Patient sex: M
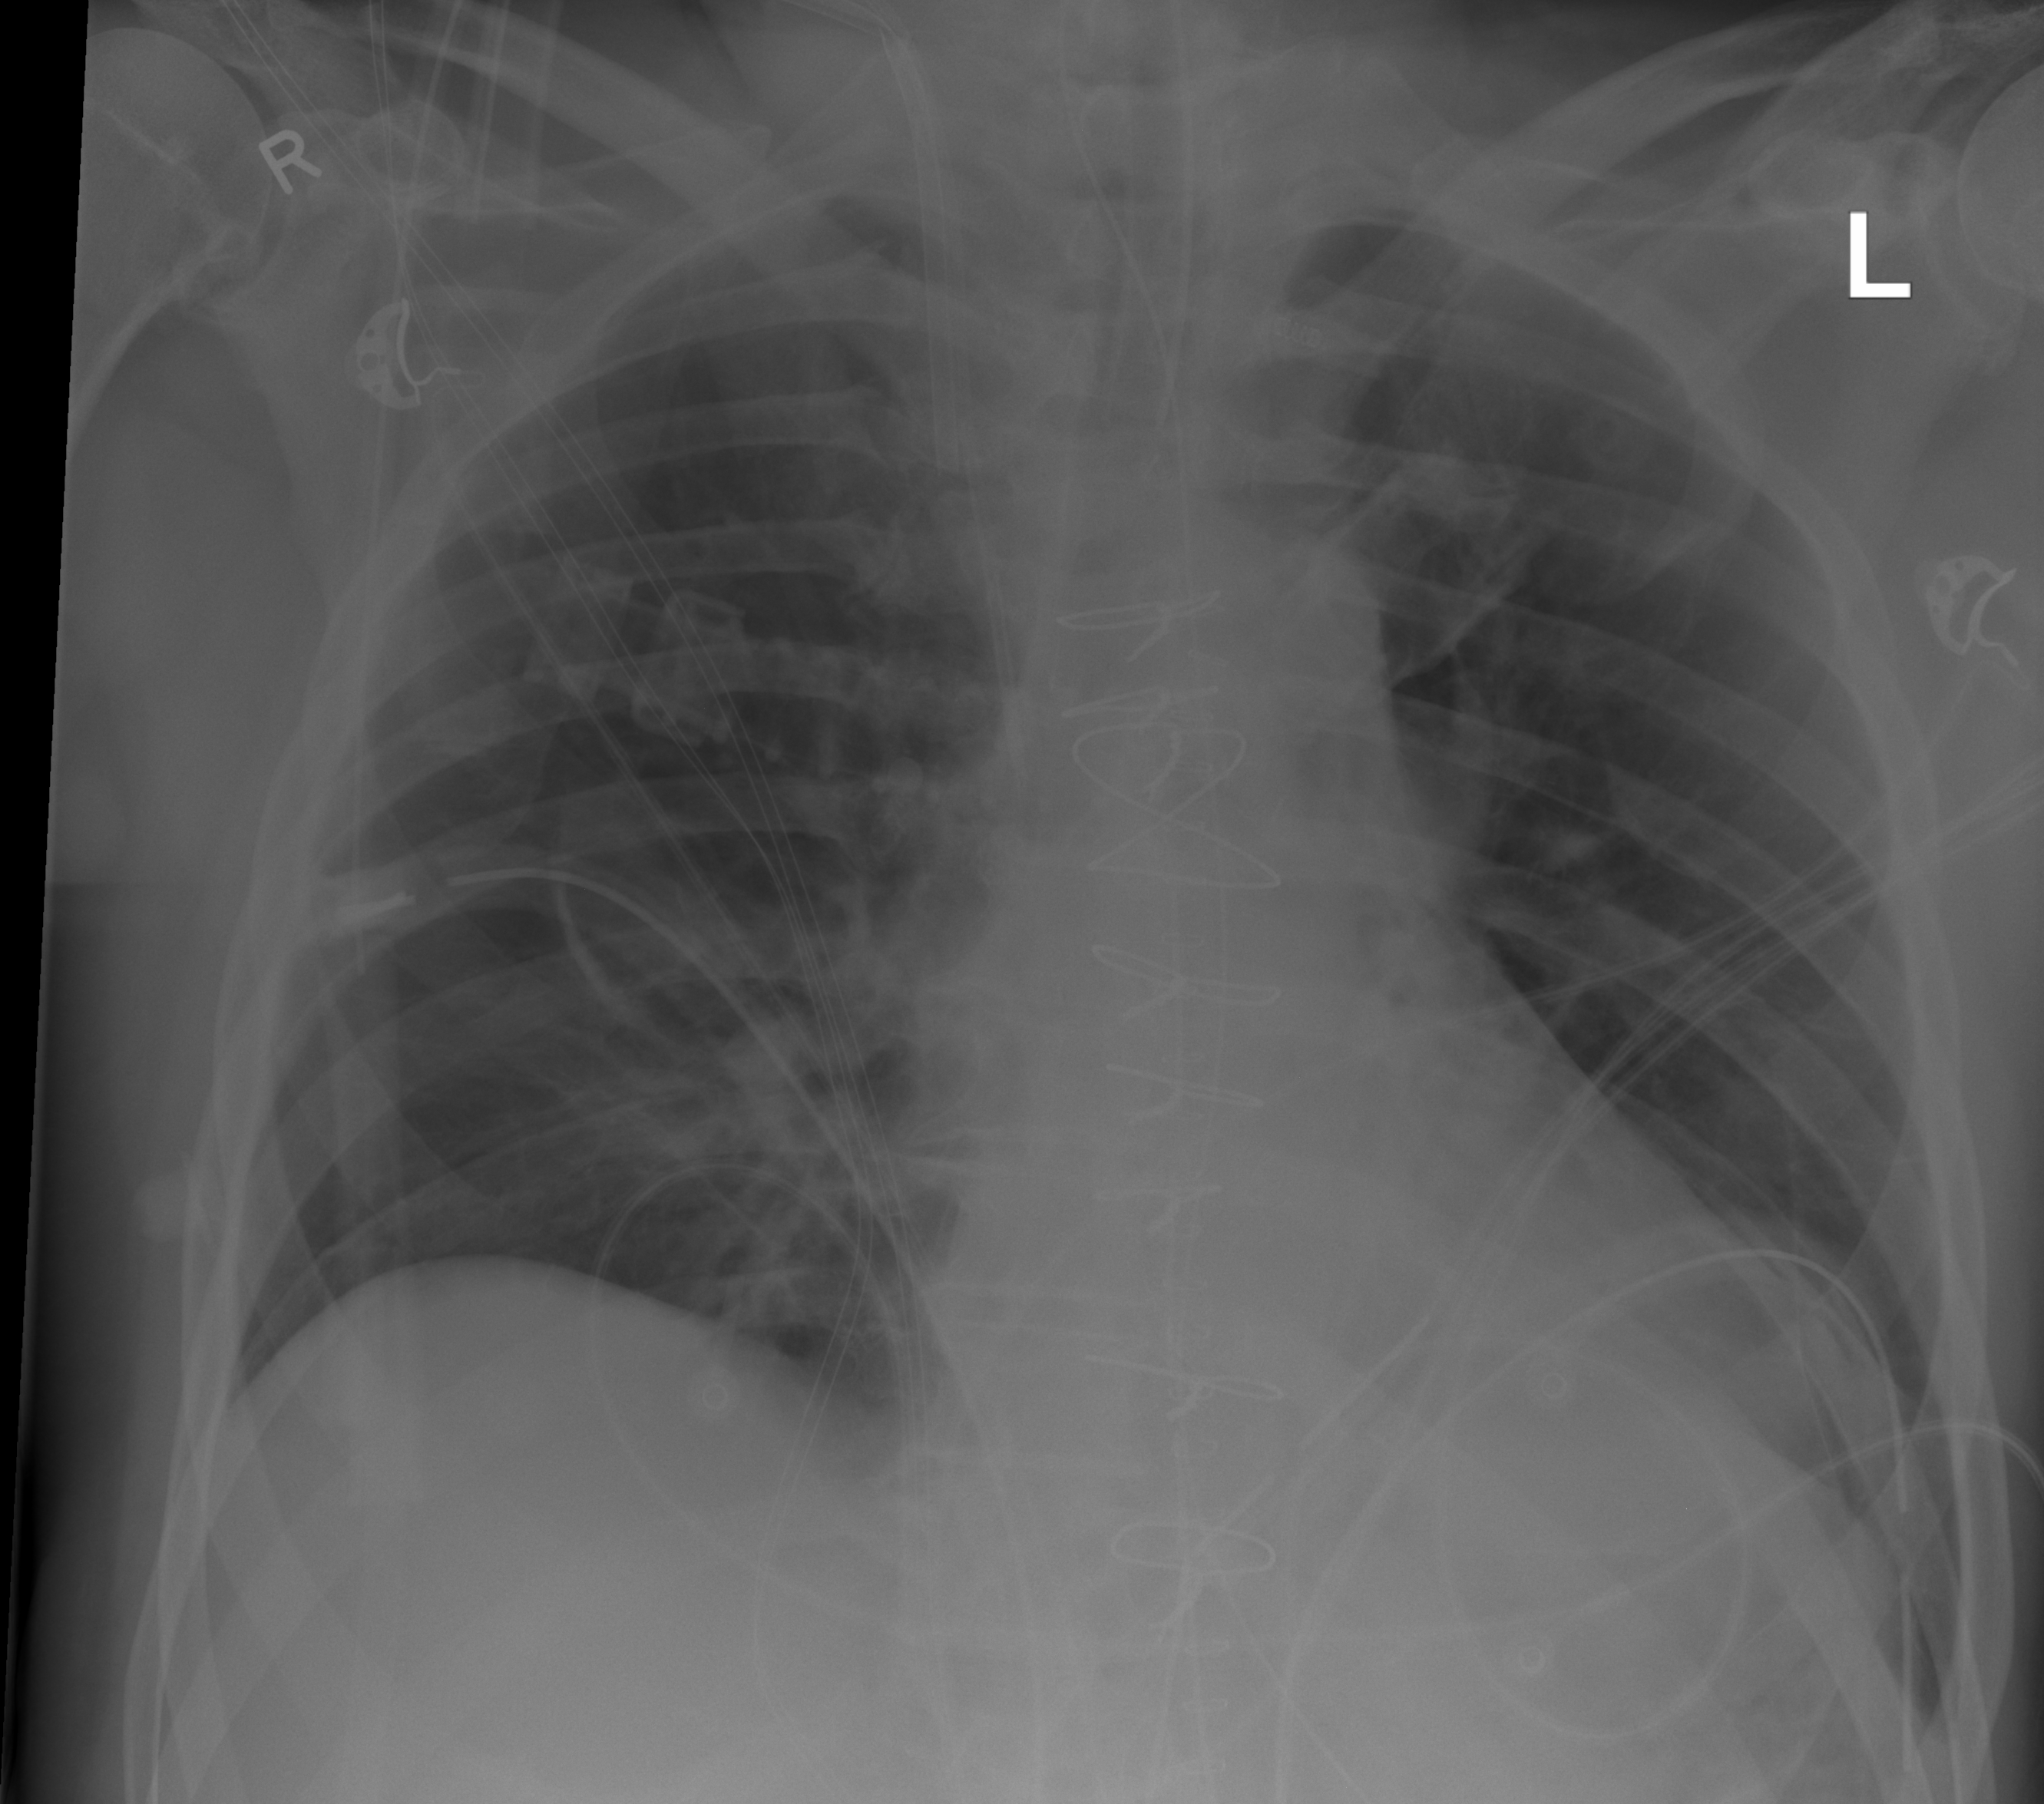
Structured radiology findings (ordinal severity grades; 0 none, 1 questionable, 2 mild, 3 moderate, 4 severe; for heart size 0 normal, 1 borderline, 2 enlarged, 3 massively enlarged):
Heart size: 0
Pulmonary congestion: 1
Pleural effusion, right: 0
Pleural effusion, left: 1
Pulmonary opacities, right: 0
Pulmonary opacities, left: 0
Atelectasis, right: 0
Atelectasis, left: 0